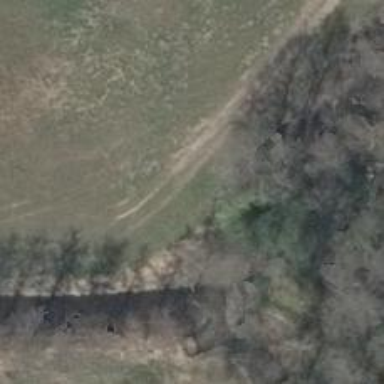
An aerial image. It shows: Grass track with grade 5 tracktype.